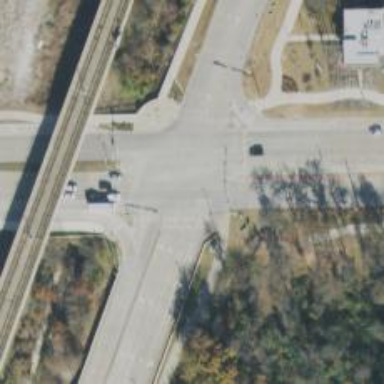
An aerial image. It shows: Secondary road with separate sidewalk.